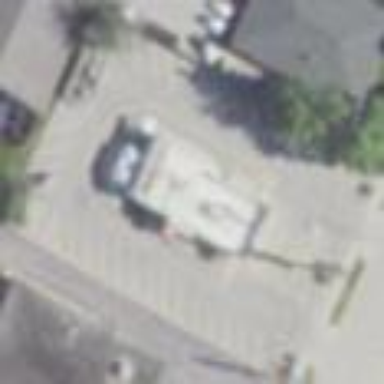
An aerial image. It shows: Parking area with surface.